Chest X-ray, PA view. Patient: 23 years old, sex M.
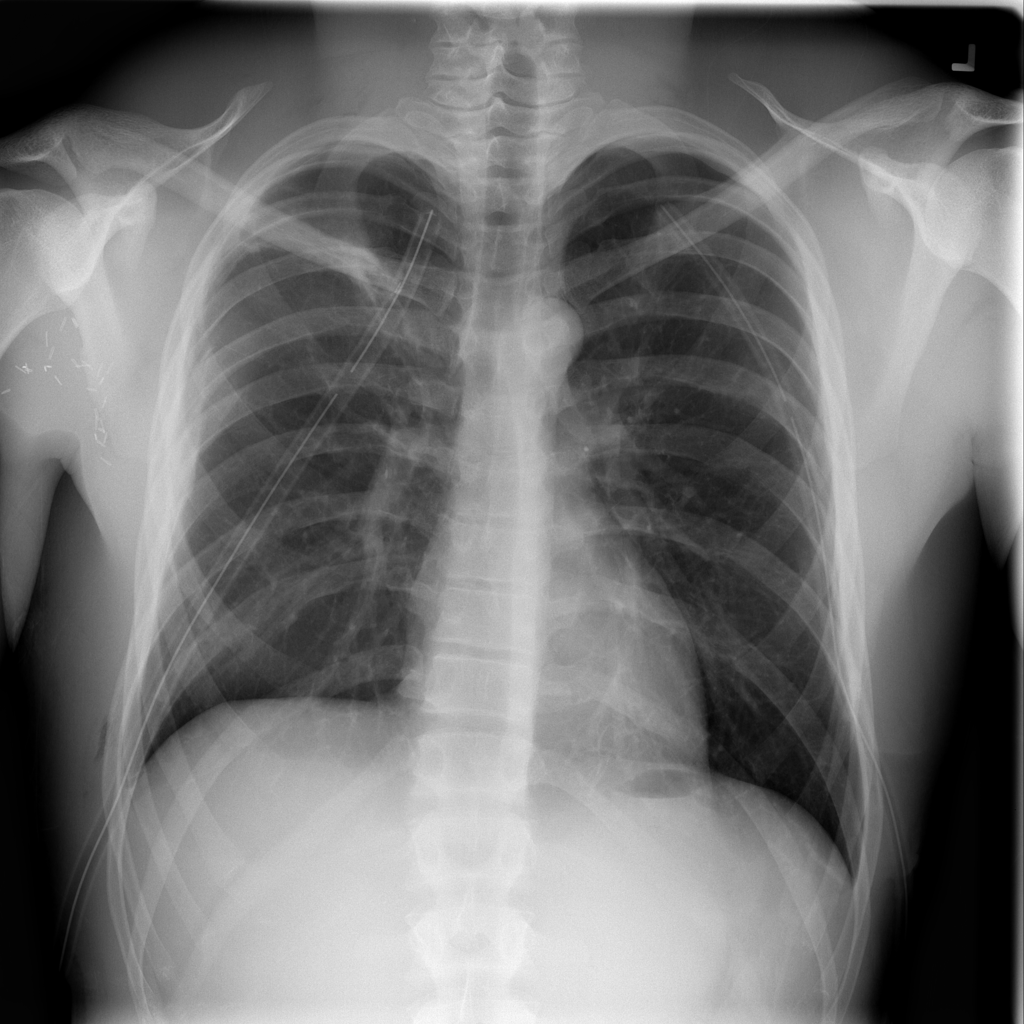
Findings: Emphysema, Pneumothorax